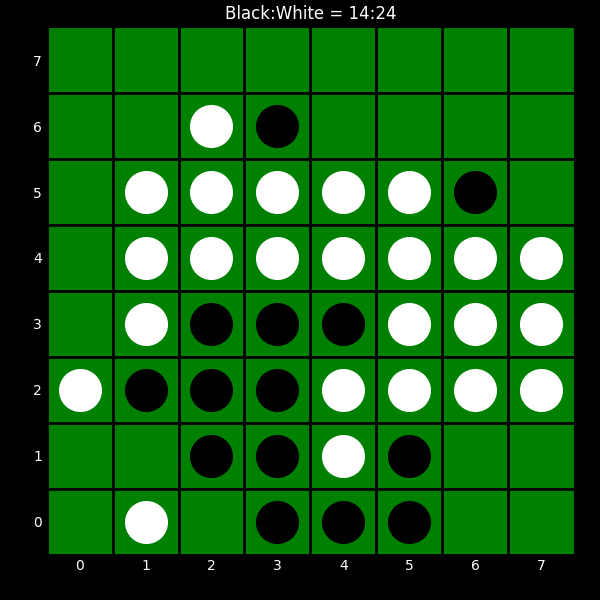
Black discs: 14
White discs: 24